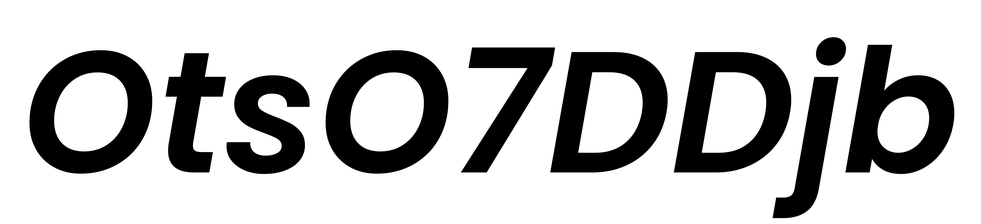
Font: Poppins-SemiBoldItalic